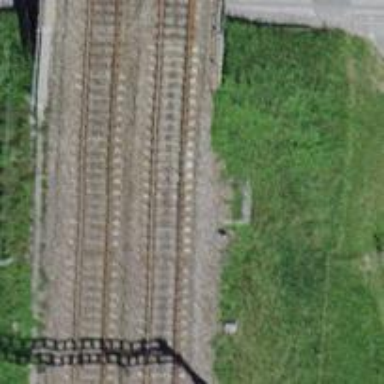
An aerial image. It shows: Bridge over electrified railway with contact lines.